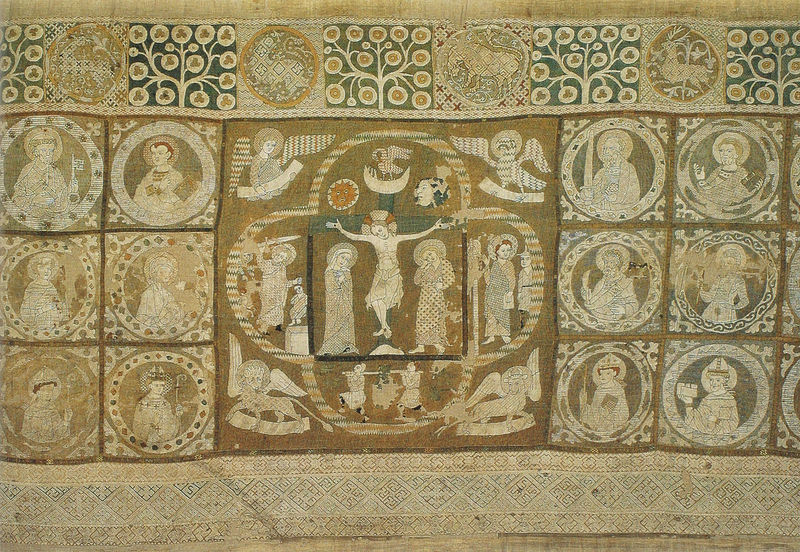
Titel: Gesticktes Leinentuch
Institution: Halberstadt, Domschatz
Schlagwörter: baum, flügel, menschen, tuch, ornament, teppich, johannes, rund, engel, stab, bischof, kreuz, schwert, kreise, heiligenschein, nimbus, christus, jesus, kreuzigung, löwe, schlüssel, jünger, textil, maria, petrus, deesis, apostel, evangelisten, ornement, evangelistensymbole